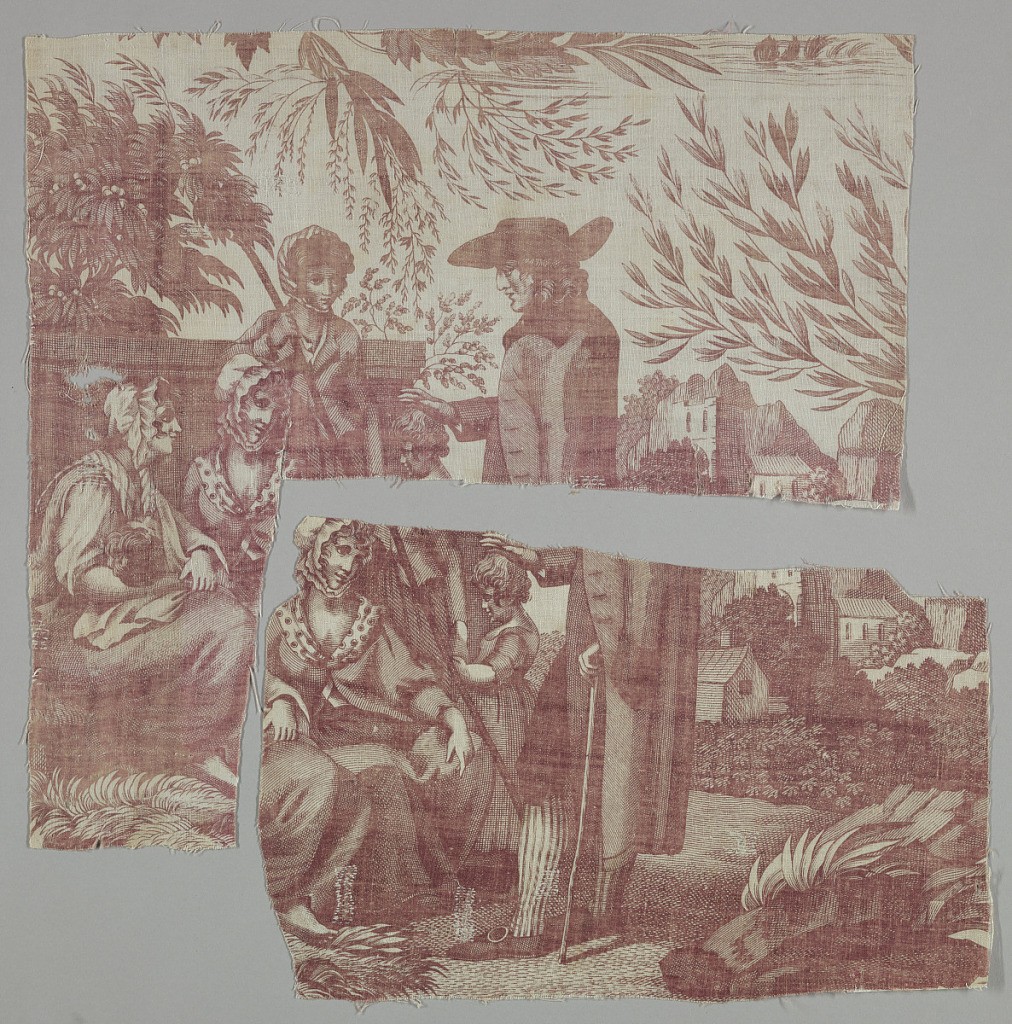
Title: Fragment
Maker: Favre Petitpierre, France, 1802–1818
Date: early 19th century
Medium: cotton Technique: printed on plain weave
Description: Group of five figures consisting of three seated women and a standing man and child are shown on a path near a low wall. Buildings are in the distance. In red on white.